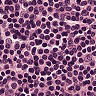
Metastatic tissue present: no